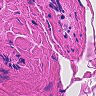
Metastatic tissue present: no